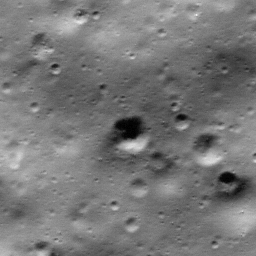
Pit: Hayn 1
Host crater: Hayn
Host type: impact_melt
Lunar coordinates: latitude 65.223, longitude 84.2